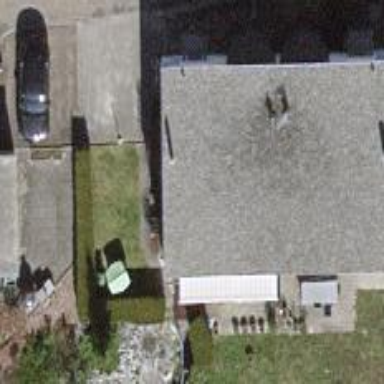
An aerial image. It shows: Semi-detached house with flat roof.